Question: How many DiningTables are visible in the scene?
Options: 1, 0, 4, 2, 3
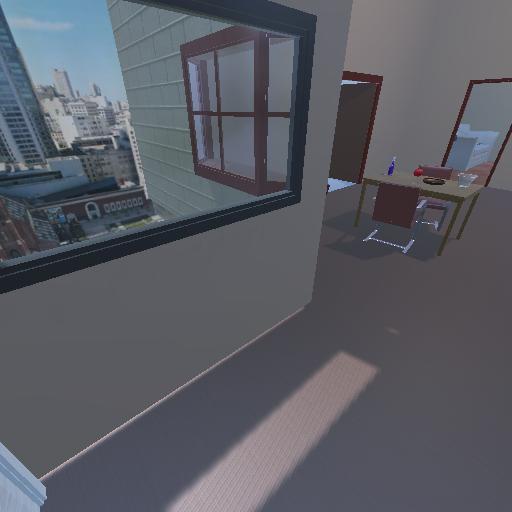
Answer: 1